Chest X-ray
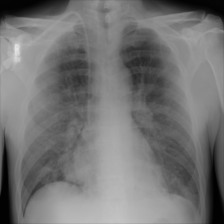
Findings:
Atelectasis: negative
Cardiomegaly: negative
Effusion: positive
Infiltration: positive
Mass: positive
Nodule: negative
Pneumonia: negative
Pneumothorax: negative
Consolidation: positive
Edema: positive
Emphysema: negative
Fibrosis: negative
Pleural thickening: negative
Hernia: negative